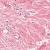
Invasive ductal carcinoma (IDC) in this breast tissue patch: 0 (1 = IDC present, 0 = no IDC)